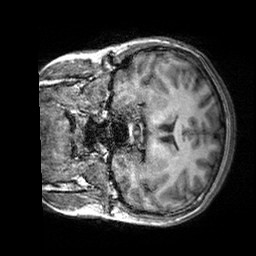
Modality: T1w
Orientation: coronal
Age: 28
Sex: female
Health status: healthy
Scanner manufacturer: siemens
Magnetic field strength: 3 T
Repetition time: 2.3 s
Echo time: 0.00303 s